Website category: book
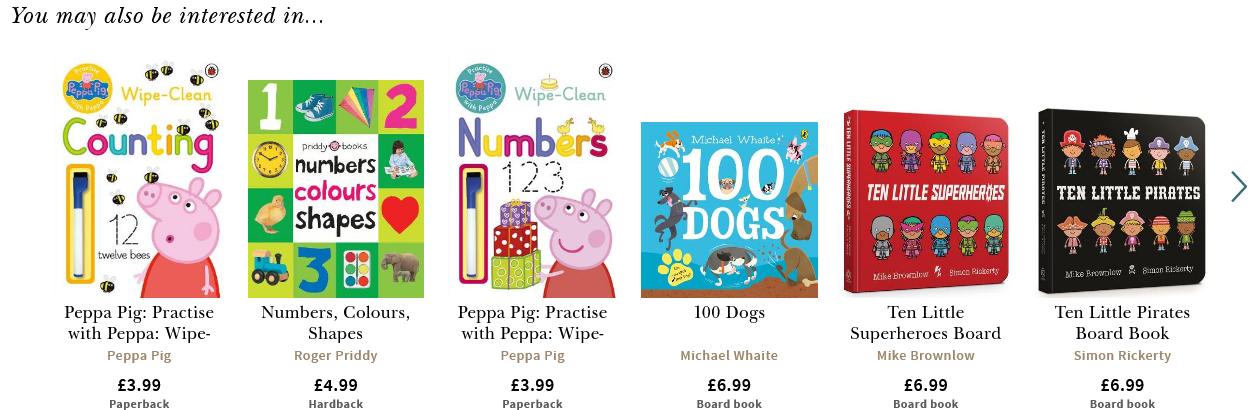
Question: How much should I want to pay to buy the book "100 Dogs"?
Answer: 6.99

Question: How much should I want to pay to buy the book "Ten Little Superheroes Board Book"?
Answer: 6.99

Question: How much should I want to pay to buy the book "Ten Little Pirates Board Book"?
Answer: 6.99

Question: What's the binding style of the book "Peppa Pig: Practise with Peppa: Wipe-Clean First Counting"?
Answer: Paperback

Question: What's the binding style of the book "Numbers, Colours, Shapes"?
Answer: Hardback

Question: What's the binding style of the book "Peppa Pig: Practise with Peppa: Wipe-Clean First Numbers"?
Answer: Paperback

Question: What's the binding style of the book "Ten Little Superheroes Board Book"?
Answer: Board book

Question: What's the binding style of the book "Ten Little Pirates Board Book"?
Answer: Board book

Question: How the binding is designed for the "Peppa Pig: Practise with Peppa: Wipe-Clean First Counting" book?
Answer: Paperback

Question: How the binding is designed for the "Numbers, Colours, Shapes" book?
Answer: Hardback

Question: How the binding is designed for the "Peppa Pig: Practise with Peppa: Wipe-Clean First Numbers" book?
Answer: Paperback

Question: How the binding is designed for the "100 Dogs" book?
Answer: Board book

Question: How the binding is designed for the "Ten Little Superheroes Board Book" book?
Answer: Board book

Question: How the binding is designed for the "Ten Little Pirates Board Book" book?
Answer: Board book

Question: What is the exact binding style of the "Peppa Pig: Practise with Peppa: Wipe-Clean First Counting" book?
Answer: Paperback

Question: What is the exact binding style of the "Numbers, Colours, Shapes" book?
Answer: Hardback

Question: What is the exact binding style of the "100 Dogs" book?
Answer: Board book

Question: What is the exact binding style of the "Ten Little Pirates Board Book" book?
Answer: Board book

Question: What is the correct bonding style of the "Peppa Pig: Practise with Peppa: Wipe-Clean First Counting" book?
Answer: Paperback

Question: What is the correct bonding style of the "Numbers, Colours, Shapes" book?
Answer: Hardback

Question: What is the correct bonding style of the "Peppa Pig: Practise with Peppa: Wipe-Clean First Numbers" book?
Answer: Paperback

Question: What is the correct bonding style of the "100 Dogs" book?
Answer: Board book

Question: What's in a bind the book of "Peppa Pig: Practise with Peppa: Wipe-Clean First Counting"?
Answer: Paperback

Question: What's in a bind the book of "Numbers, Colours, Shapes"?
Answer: Hardback

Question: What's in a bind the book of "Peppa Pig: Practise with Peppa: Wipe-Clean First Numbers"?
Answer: Paperback

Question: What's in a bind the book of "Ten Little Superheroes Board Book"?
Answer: Board book

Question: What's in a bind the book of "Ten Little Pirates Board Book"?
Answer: Board book

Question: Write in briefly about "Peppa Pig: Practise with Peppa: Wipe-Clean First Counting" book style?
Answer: Paperback

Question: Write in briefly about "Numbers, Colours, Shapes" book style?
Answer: Hardback

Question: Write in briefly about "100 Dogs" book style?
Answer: Board book

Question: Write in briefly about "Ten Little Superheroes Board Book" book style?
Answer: Board book

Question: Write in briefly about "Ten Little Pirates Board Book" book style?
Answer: Board book

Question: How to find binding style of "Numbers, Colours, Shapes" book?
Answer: Hardback

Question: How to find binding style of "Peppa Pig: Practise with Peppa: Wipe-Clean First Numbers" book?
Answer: Paperback

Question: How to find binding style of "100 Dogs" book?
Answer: Board book

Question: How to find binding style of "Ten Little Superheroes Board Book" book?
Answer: Board book